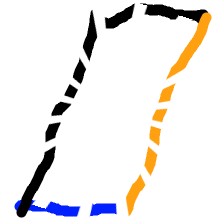
Shape: parallelogram